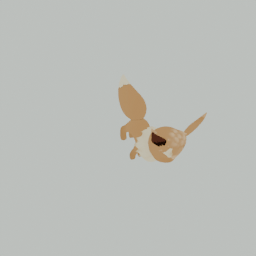
Label: animals